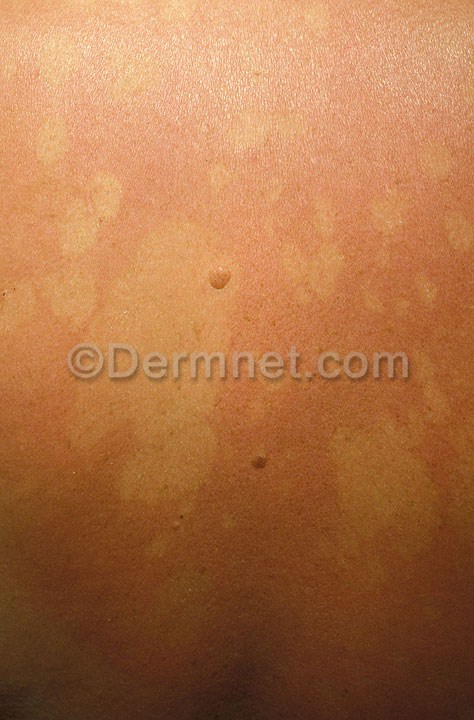
Disease: Tinea Ringworm Candidiasis and other Fungal Infections